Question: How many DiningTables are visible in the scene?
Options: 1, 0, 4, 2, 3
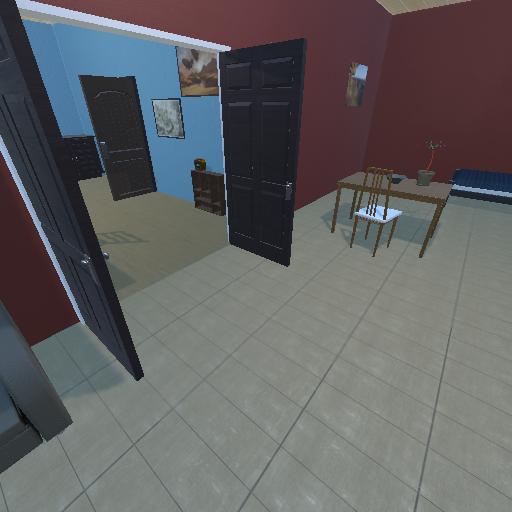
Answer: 1